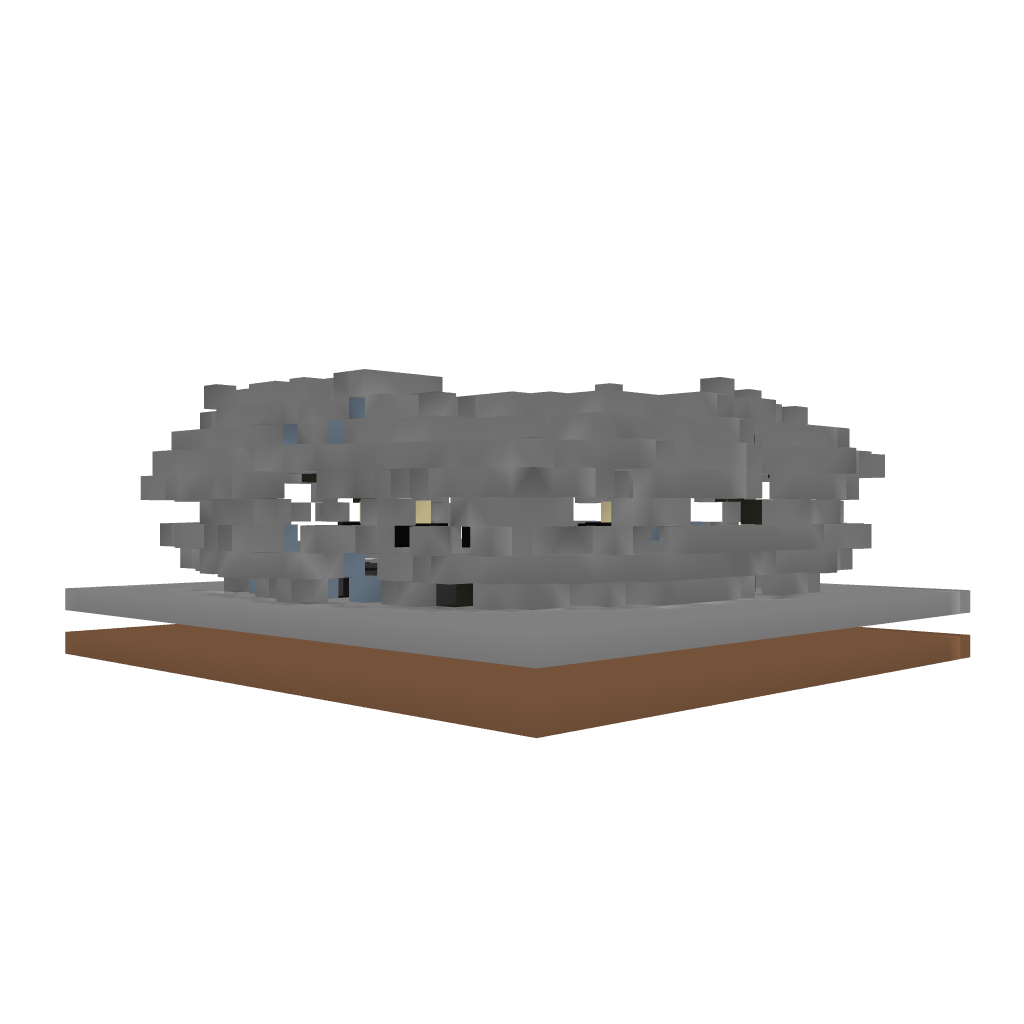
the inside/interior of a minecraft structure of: A Nice Spawn :)